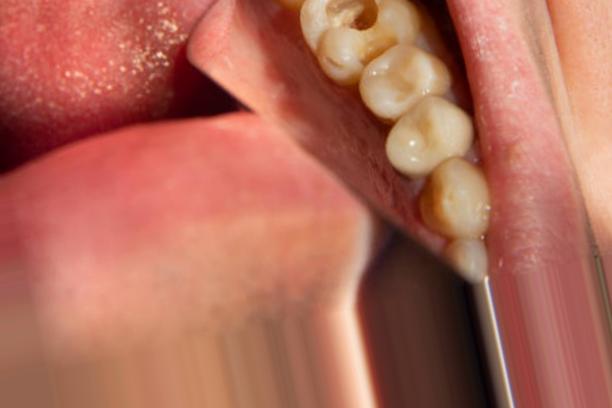
Condition: Caries